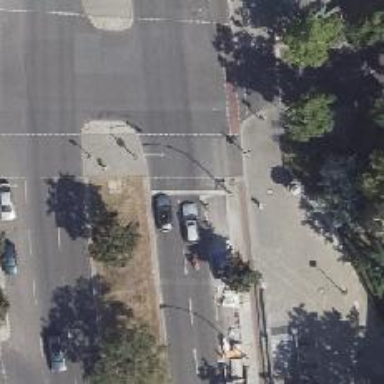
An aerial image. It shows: Secondary road with asphalt surface and cycle track on the right side. It is dual carriageway.